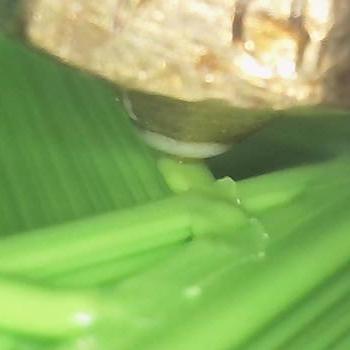
Flow rate: 283%